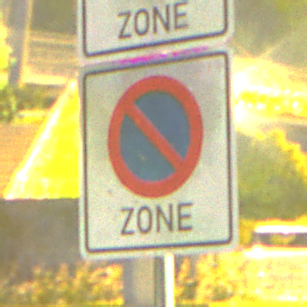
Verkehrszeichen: BeginnEingeschraenktesHalteverbotZone
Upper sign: BeginnZone20
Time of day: Night
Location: Outdoor (Urban)
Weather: PartlyCloudy
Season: NotSpecified
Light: Artificial